Interaction volume radius: 5 \u00c5
Interaction volume height: 30 \u00c5
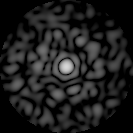
Disorder parameter: 0.8096